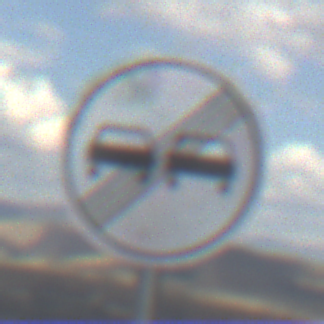
Verkehrszeichen: EndeUeberholverbot
Umgebung: Outdoor, Nature
Tageszeit: Midday
Wetter: PartlyCloudy
Licht: Natural
Jahreszeit: NotSpecified
Kontrast: LowContrast